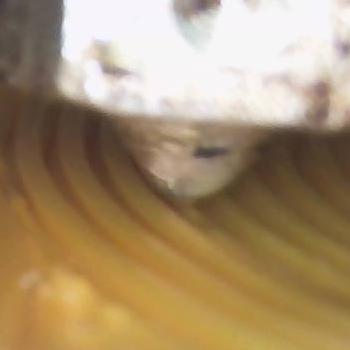
Flow rate: 100%